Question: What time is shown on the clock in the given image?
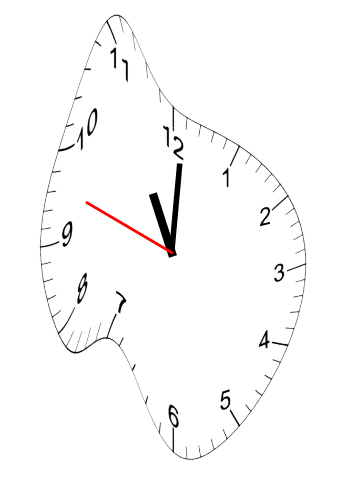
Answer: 11:00:48